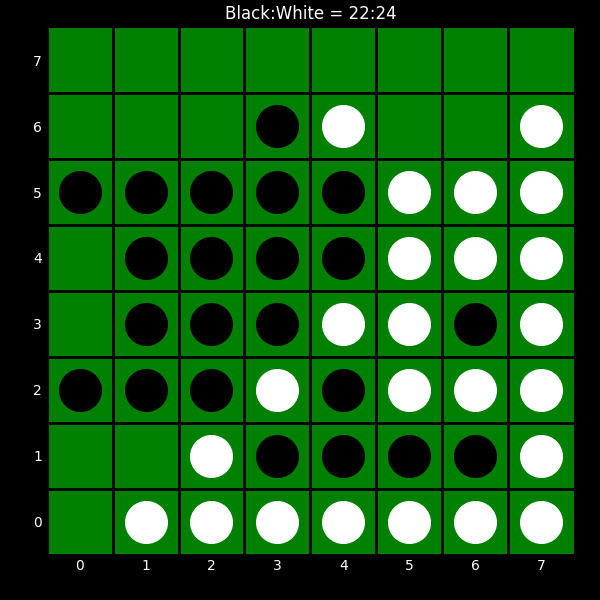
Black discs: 22
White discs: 24